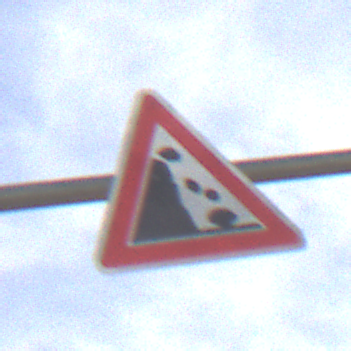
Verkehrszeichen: SteinschlagLinks
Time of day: MorningAfternoon
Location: Outdoor (Suburban)
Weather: PartlyCloudy
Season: NotSpecified
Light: Natural